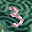
Label: 3